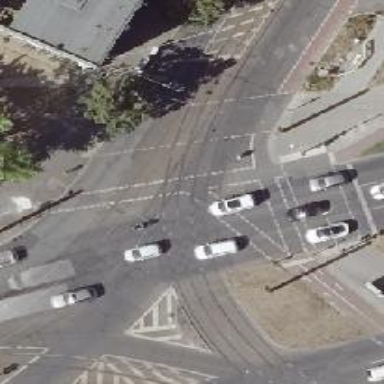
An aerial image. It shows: Road crossing with traffic signals.